Question: I am trying to execute the following post build event code but I am getting an non-useful error :
'''
"c:\Windows\System32\WindowsPowerShell1.0\powershell.exe" -file "$(SolutionDir)tools
uget_pack.ps1"
'''
I have run the following PS script before I try :
'''
Set-ExecutionPolicy unrestricted
'''
What am I missing?
This is strange, I am not getting an error on VS now. but the script is not working. When I run it with powershell console I get the following error :

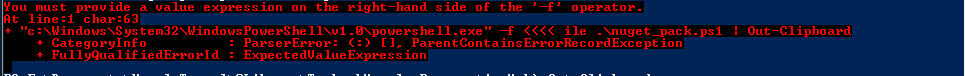
Answer: You can reproduce the error in Powershell as follows:
'''
"this is a string" -file "my.ps1"
'''
It is taking the first as a string, the '-file' as the '-f' format flag and saying it doesn't have a value expression on the right for the format substitution.
Try like this:
(as Keith notes, this will not work as this is run from a bat file than Powershell.)
Or just:
'''
powershell.exe -file "$(SolutionDir)tools
uget_pack.ps1"
'''